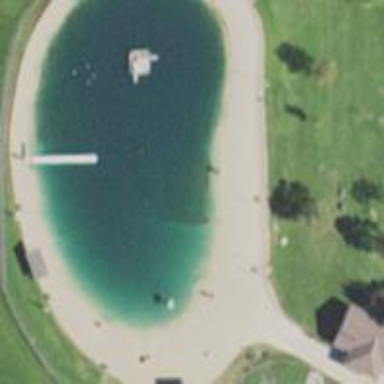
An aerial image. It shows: Pond which provides swimming spot in natural water setting.